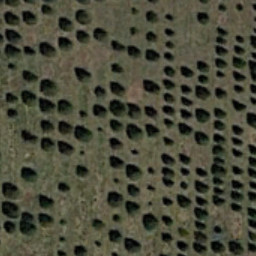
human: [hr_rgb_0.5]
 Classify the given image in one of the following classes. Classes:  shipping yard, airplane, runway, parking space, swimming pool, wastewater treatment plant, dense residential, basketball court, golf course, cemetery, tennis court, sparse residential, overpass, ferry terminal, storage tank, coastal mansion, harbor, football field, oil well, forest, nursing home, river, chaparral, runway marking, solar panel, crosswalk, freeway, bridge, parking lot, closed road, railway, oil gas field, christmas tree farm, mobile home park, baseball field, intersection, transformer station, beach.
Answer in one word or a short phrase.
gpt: christmas tree farm